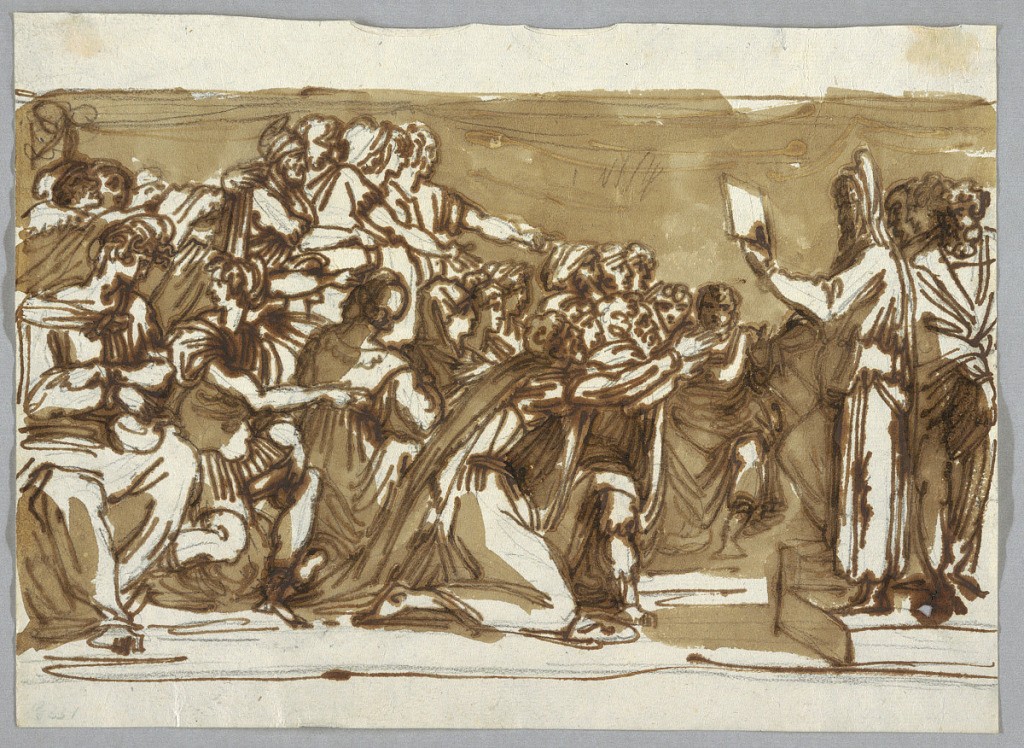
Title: Moses Shows the Tables of Law to the Israelites, after Perino del Vaga
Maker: Felice Giani, Italian, 1758–1823
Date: ca. 1820
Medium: Pen and brown ink, brush and dark brown wash on off white laid paper
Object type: Drawing
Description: A hooded figure stands on a platform at right, holding a white tablet in the air. Before him, at left, is a large group of kneeling figures in robes.